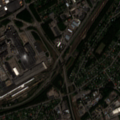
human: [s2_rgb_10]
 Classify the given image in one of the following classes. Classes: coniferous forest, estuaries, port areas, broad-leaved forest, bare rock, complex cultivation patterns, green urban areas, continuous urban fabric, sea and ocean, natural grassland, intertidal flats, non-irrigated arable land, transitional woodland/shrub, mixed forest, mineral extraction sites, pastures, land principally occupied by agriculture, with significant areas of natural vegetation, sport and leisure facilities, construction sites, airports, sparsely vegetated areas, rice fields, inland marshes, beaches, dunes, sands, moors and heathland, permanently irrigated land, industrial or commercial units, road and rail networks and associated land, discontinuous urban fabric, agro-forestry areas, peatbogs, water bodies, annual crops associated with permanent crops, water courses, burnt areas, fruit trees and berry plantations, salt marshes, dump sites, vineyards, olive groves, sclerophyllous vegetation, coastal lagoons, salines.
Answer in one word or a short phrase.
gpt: discontinuous urban fabric, industrial or commercial units